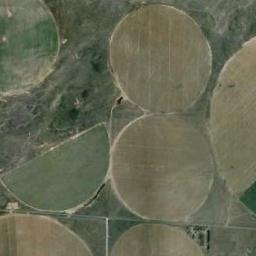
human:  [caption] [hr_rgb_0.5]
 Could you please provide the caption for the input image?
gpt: Several circular farmlands and a semi-circular farmlands are on the ground .

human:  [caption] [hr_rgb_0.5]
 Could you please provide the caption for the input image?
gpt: Several neatly arranged light green and earthy yellow mixed circular farmlands with semicircles .

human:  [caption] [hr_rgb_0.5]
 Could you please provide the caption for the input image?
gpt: Only one circular field is the earth color .

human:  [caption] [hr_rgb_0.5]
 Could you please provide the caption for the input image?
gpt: There are some bare circle farmland and green circle farmland .

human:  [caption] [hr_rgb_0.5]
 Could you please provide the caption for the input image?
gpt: There are several circular farmlands of different sizes .